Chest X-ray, PA view. Patient: 87 years old, sex M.
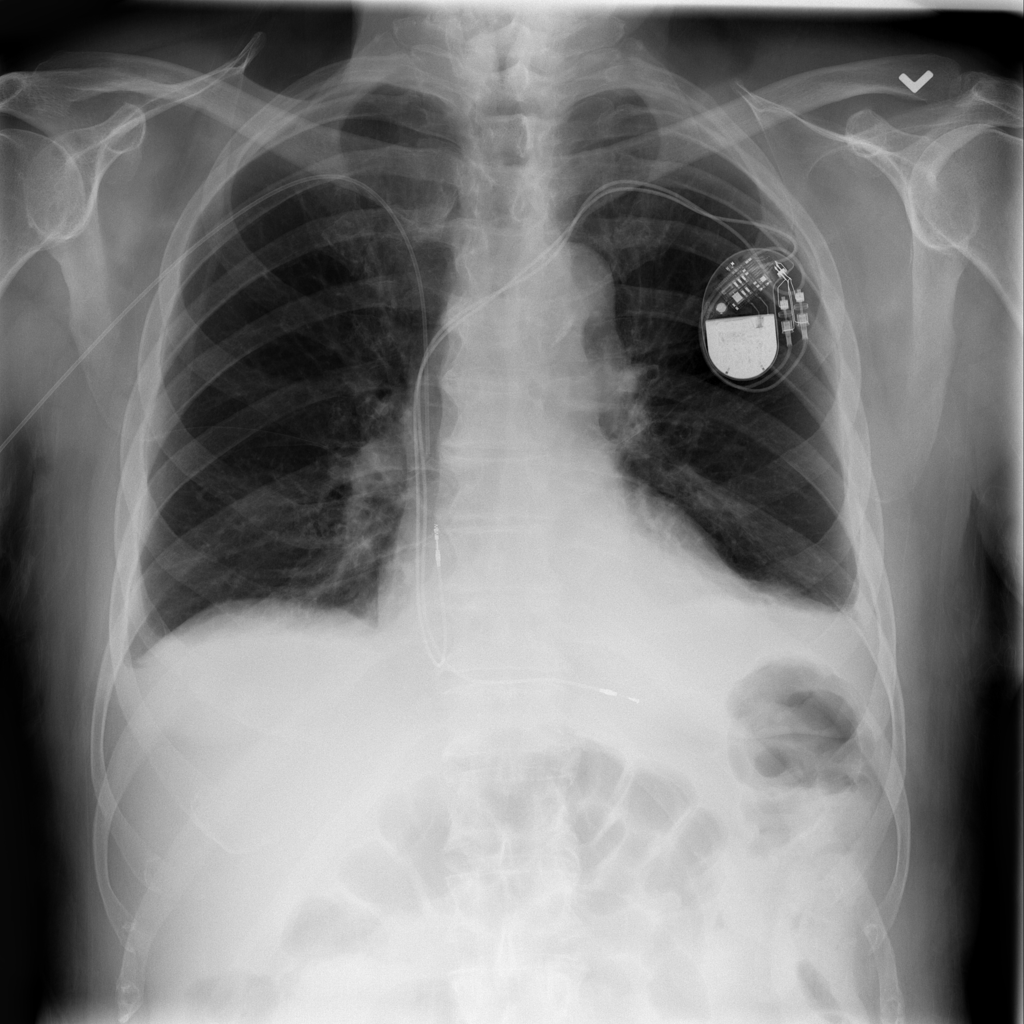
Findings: Infiltration